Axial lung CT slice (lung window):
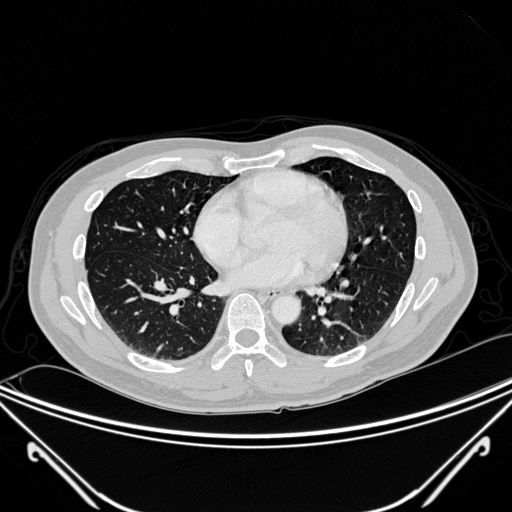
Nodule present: no